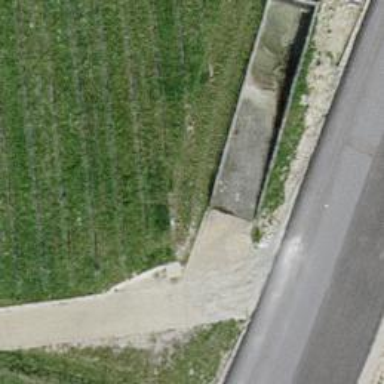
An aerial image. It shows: Well-maintained track road of grade 1.